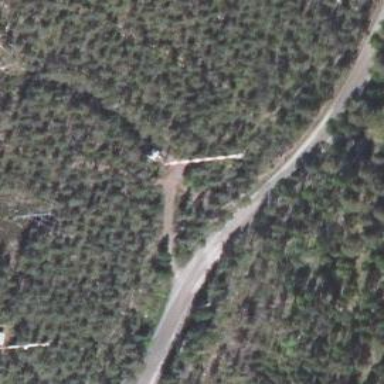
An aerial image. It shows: Mast structure.